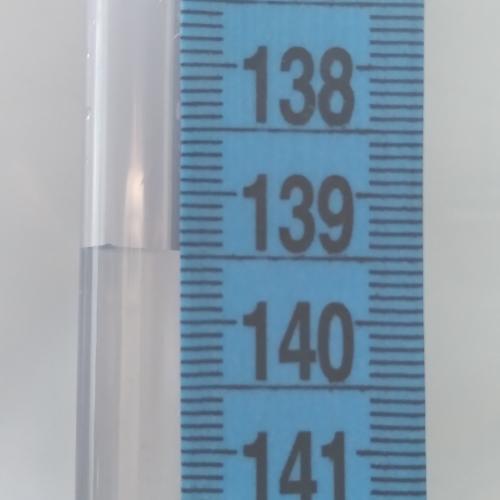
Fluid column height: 139.5 cm